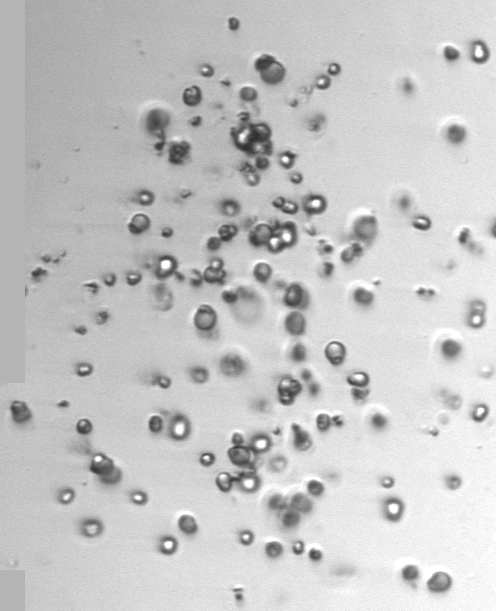
Label: Phaeocystis